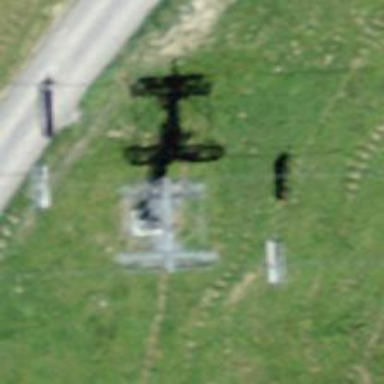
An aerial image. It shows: Pylon for aerialway.